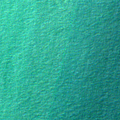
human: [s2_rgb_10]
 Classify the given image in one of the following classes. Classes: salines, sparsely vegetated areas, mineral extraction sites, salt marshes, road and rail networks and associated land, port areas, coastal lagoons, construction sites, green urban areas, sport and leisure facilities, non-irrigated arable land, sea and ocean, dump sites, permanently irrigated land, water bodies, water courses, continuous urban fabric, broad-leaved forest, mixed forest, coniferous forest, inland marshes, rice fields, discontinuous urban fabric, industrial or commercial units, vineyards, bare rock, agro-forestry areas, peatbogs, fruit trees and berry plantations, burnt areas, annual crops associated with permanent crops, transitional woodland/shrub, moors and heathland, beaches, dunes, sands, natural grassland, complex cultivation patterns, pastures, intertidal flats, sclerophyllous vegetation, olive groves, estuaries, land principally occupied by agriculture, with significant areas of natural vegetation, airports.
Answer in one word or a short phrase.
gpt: sea and ocean